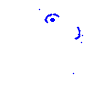
Particle: pion